Field crop: tomato
Growth stage: 2
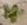
Species: solanum